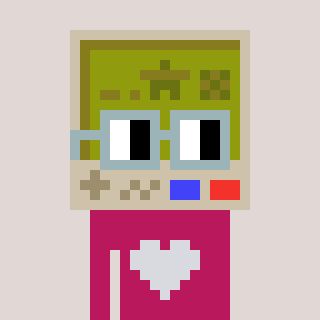
a pixel art character with square dark gray glasses, a gameboy-shaped head and a darkpink-colored body on a warm background